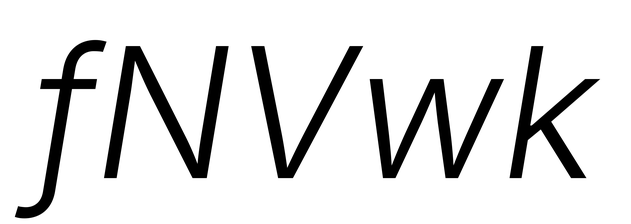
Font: Inter-Italic_Light_Italic